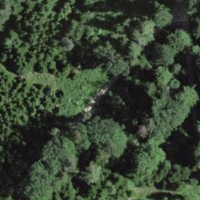
EUNIS habitat code: 43
Species observed at this site:
Veronica chamaedrys
Lysimachia nummularia
Taraxacum officinale
Ajuga reptans